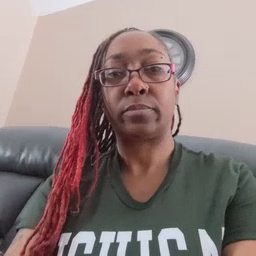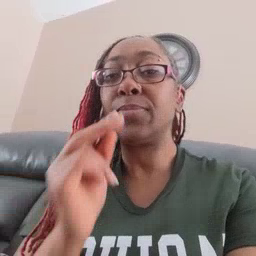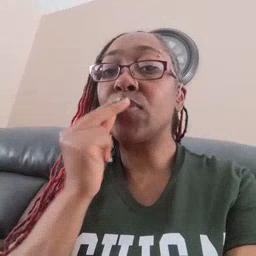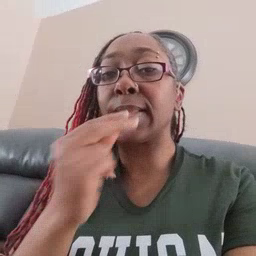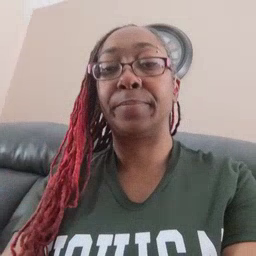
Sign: kiss